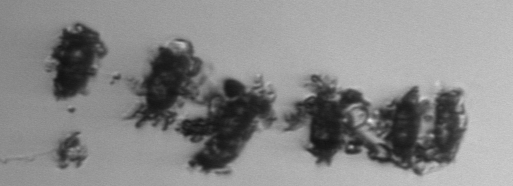
Label: Thalassiosira_TAG_external_detritus